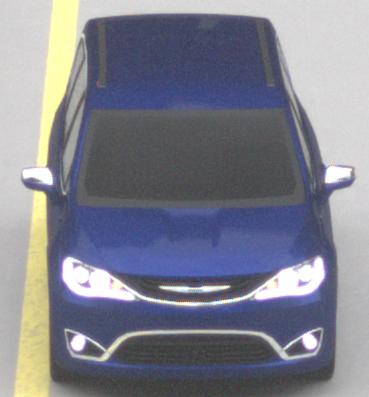
Make: Chrysler
Model: Pacifica
Detailed model: -
Model produced from: 2016
Model produced until: 2020
Doors: 5
Color: blue
Road condition: dry road
Daytime: morning or afternoon
Contrast: low contrast